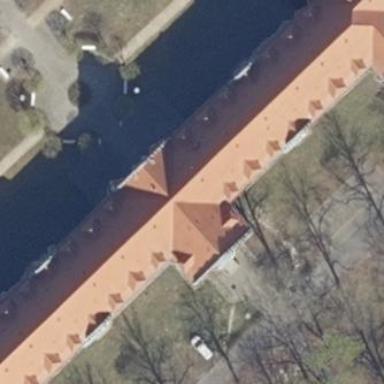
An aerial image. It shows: Hospital with mansard roof.